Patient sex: F
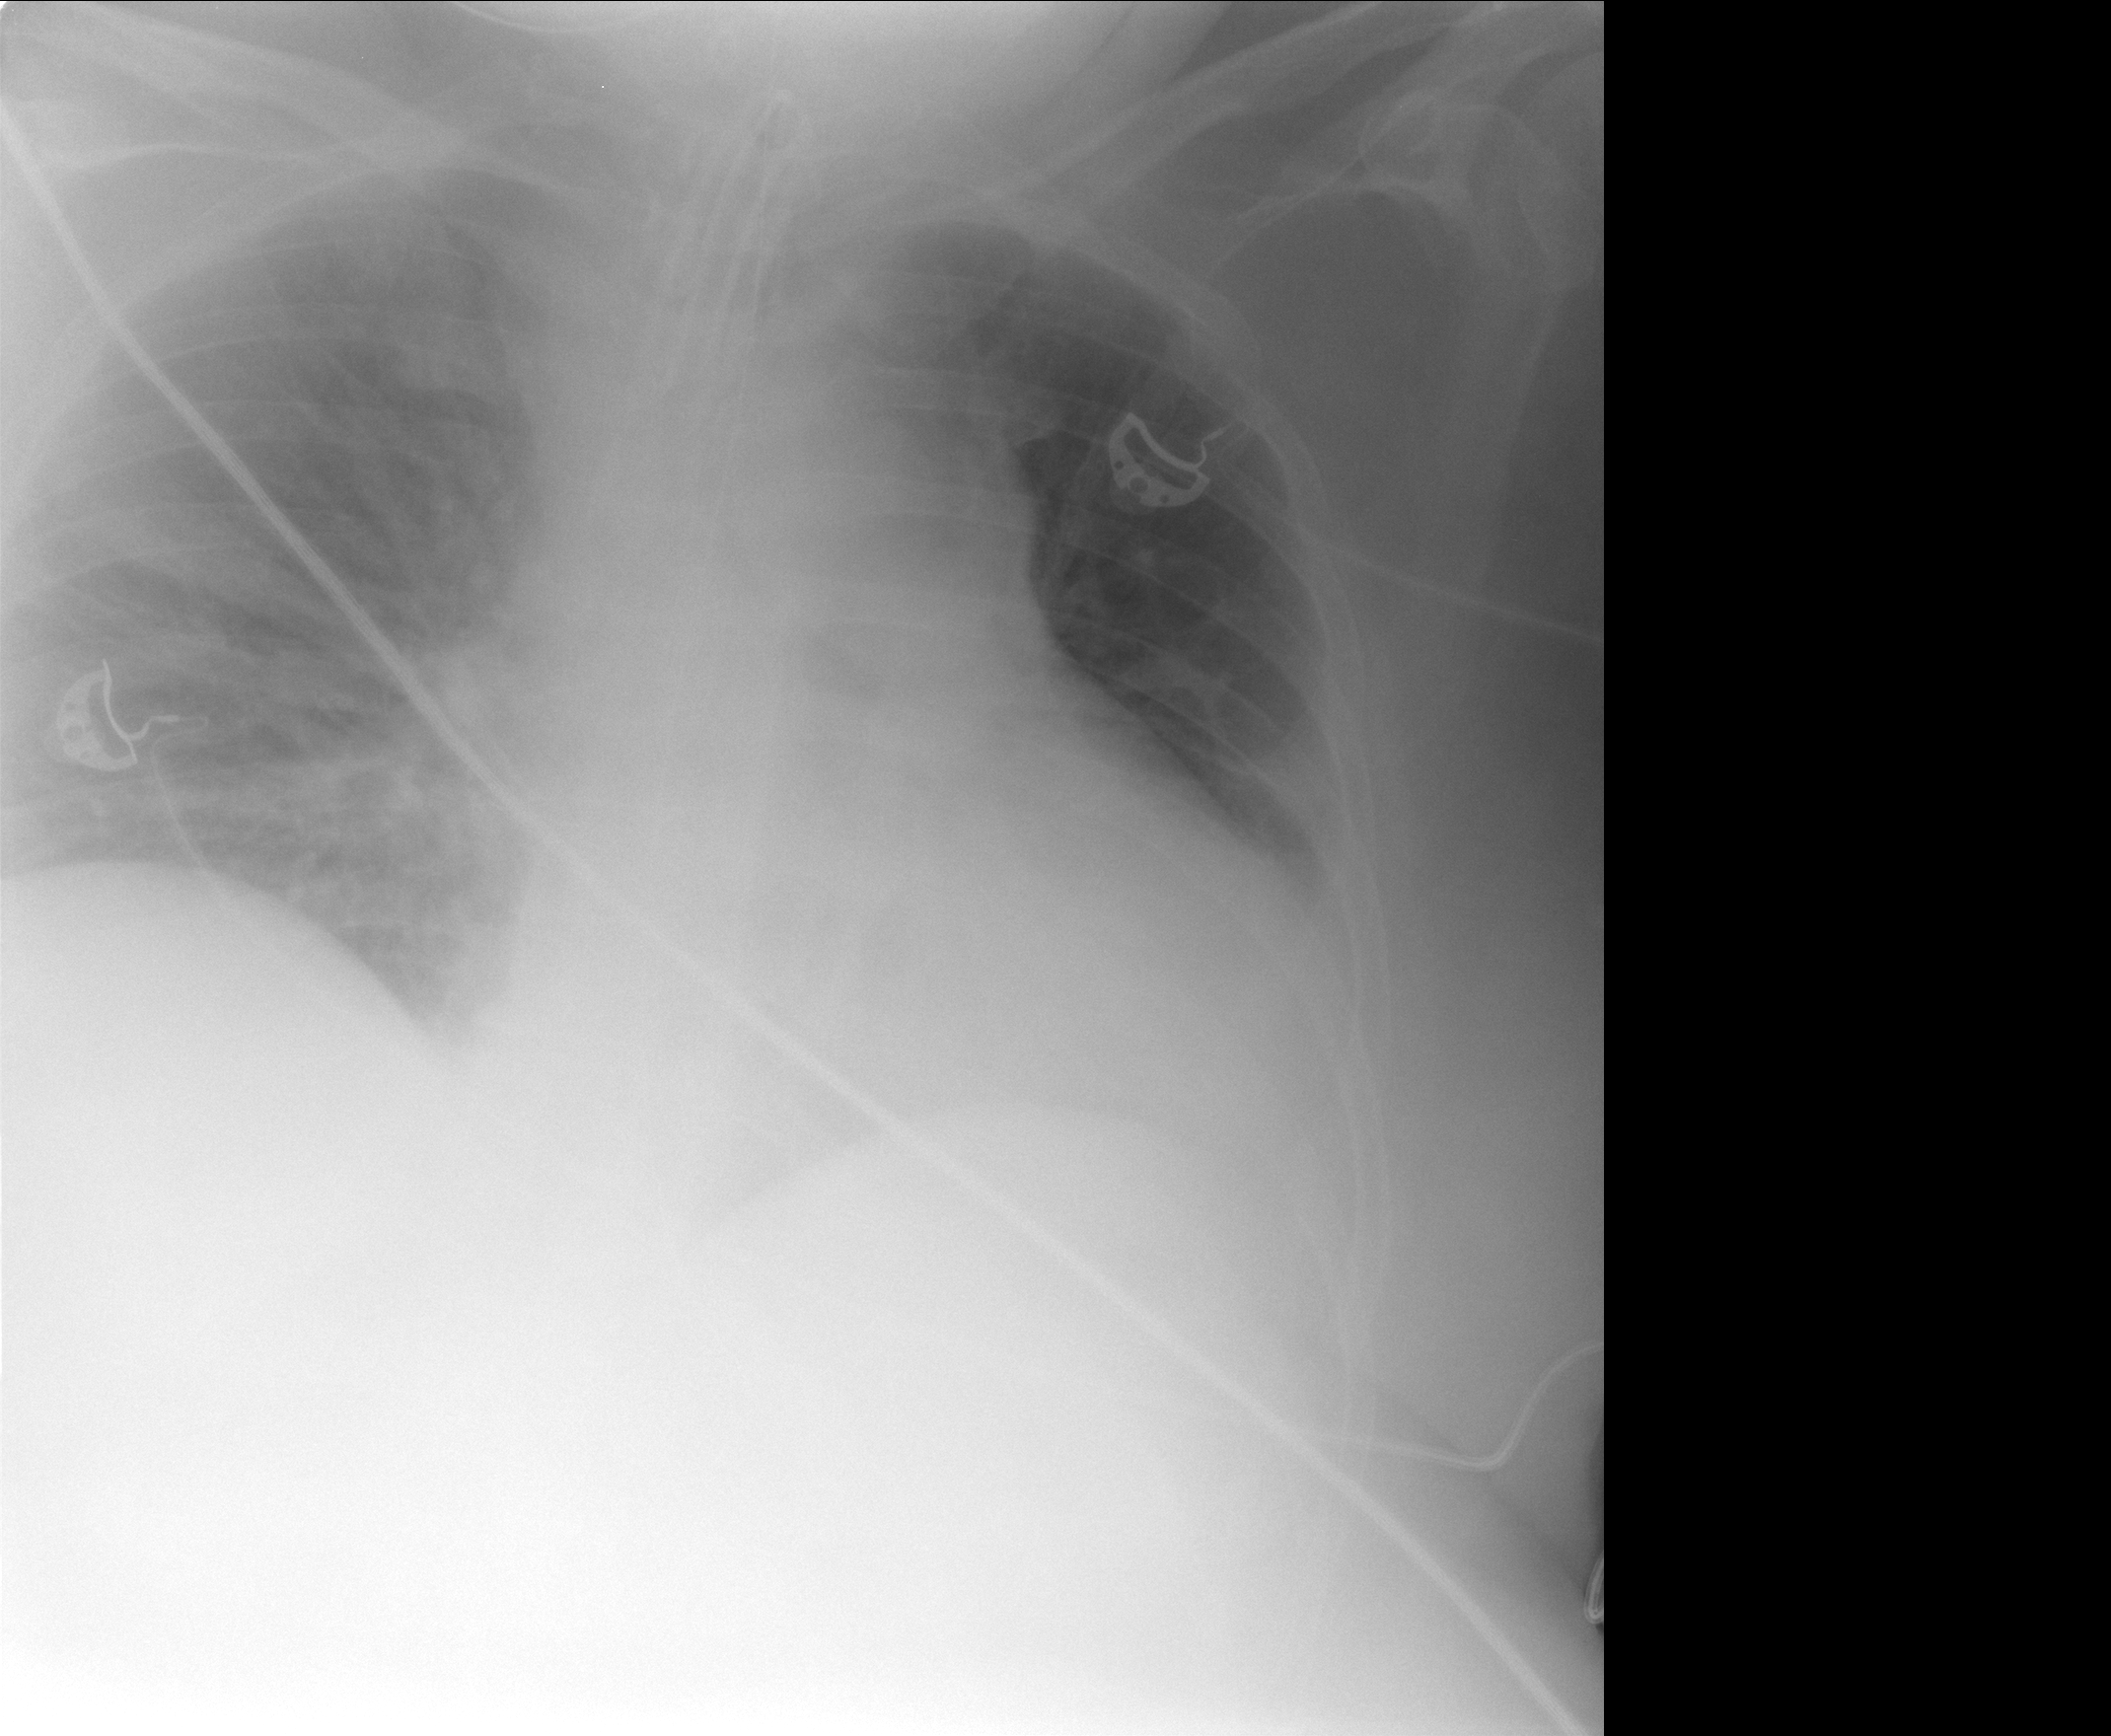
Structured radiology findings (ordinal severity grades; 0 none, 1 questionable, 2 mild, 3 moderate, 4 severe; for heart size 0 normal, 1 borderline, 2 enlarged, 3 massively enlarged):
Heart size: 2
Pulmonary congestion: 3
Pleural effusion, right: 2
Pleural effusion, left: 1
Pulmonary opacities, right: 0
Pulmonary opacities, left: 0
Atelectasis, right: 2
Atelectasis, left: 2